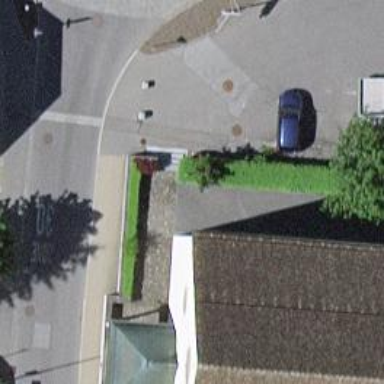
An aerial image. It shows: Set of steps on the road.